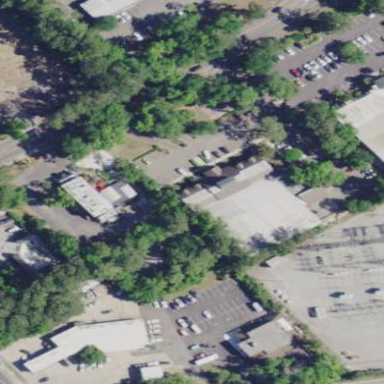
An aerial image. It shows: Building that houses furniture shop.